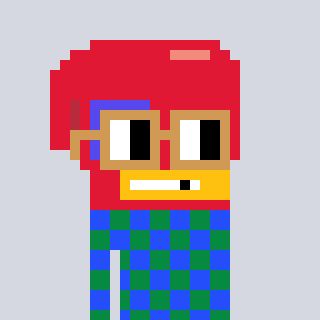
a pixel art character with square brown glasses, a boxing glove-shaped head and a green-colored body on a cool background